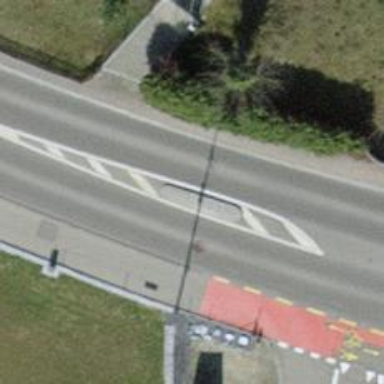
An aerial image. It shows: Traffic calming island.